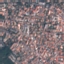
Land use / land cover: Residential